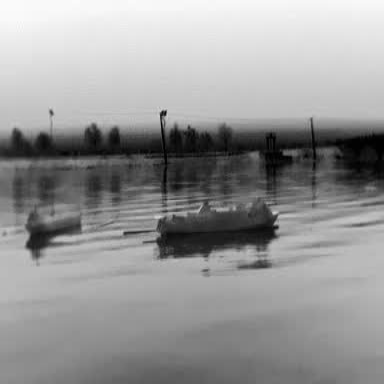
There is a liner in the infrared image.